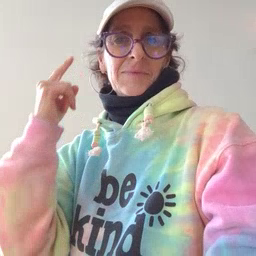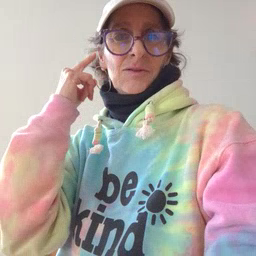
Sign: ear